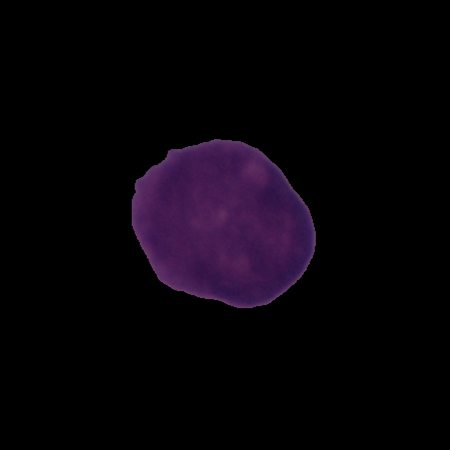
Label: cancer